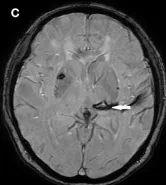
MRI without contrast showed ischemic stroke. The arrows indicated lesion of malacic at the left thalamus. (C) 3D SWAN.
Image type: radiology (mri)